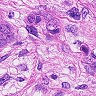
Metastatic tissue present: yes